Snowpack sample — Rabbit Ears Pass, Jackson County, Colorado, USA (12/17/25, 1:08 PM MST)
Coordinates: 40.387, -106.625
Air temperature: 34 °F
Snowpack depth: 46 cm
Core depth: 20 cm
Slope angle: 6°, slope face: 165°
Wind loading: medium
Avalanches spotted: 0
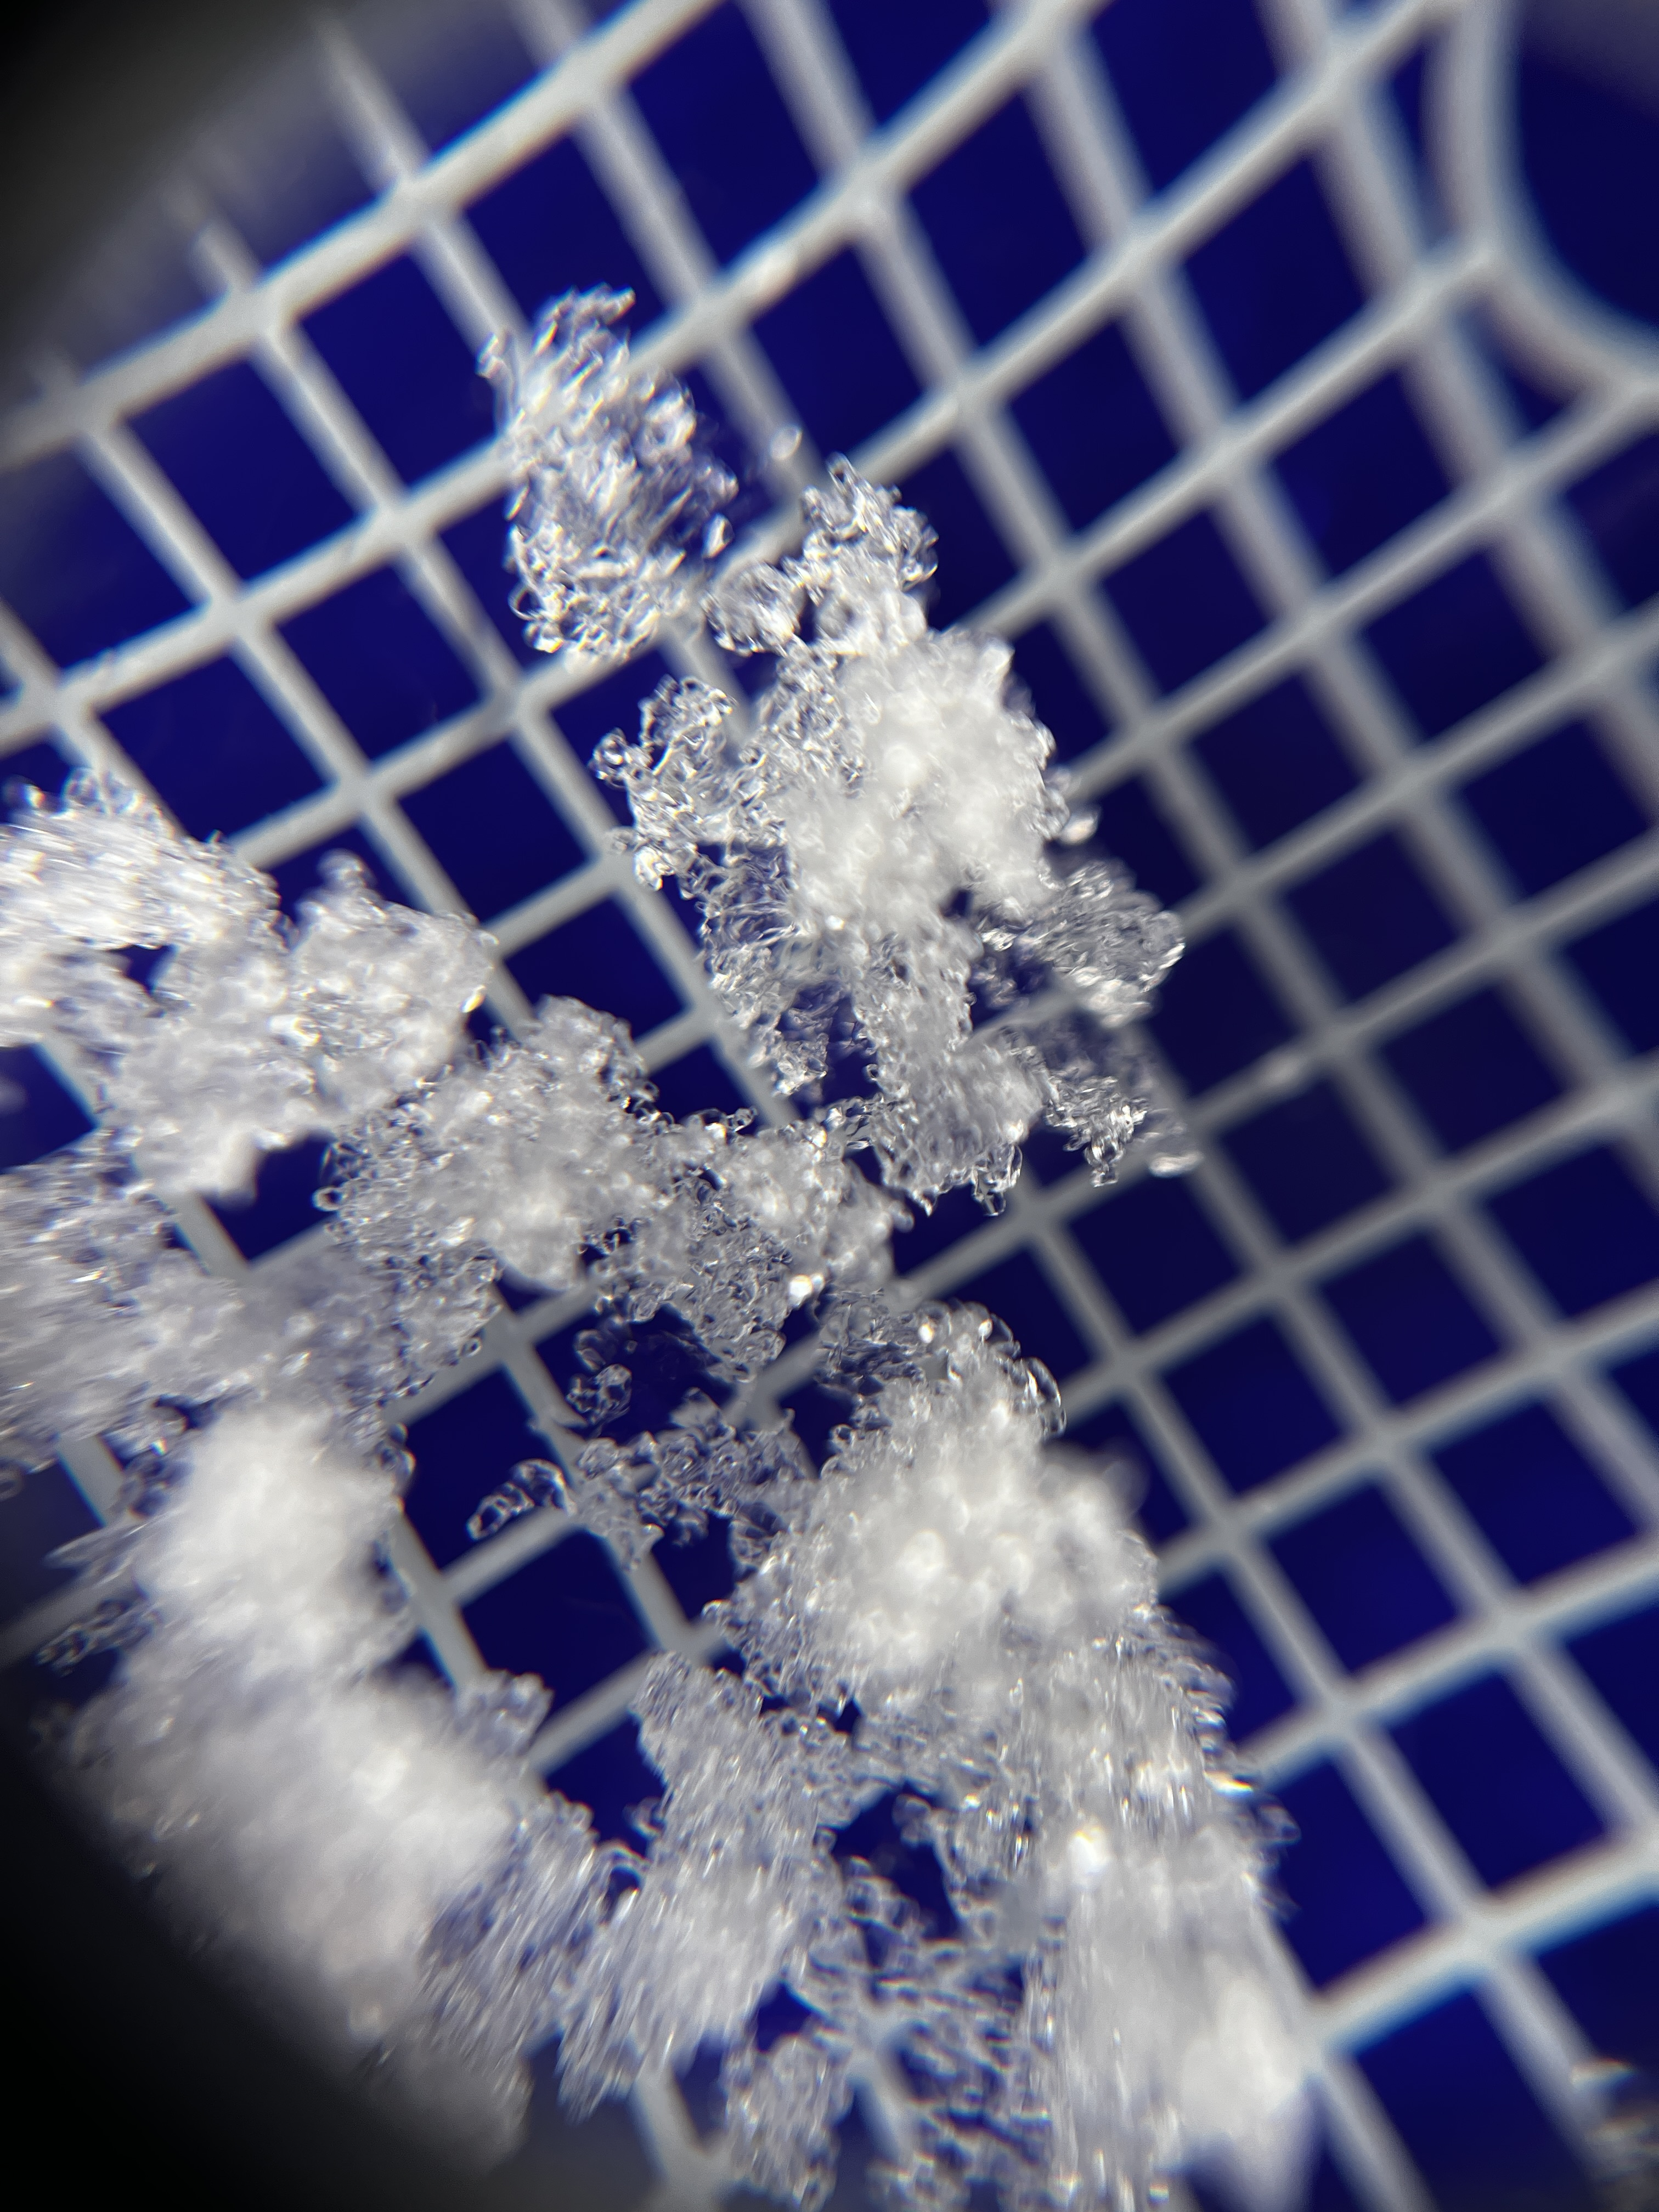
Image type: magnified_profile
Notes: No avalanches spotted nearby, although collected in a meadowy area with minimal risk on this face of the pass.